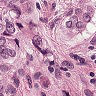
Metastatic tissue present: yes